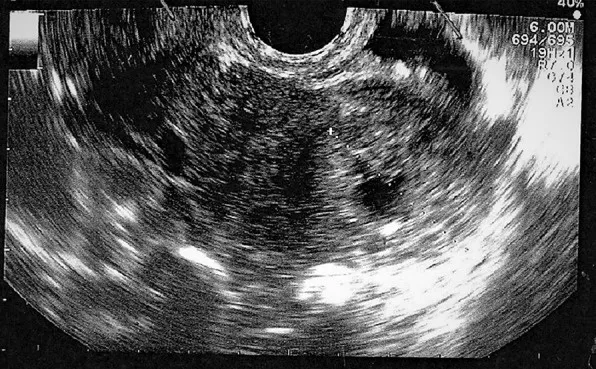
Interstitial pregnancy. (A) Coronal view of the uterus on transvaginal ultrasound showing an empty cavity with a mass of 35.7 mm in diameter.
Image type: radiology (ultrasound)